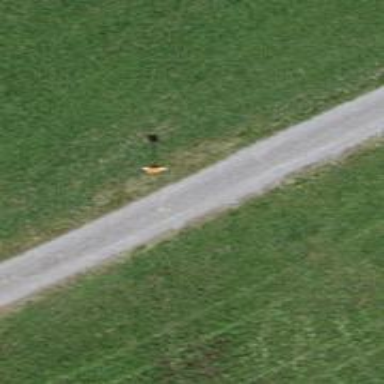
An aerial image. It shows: Object with orange color.